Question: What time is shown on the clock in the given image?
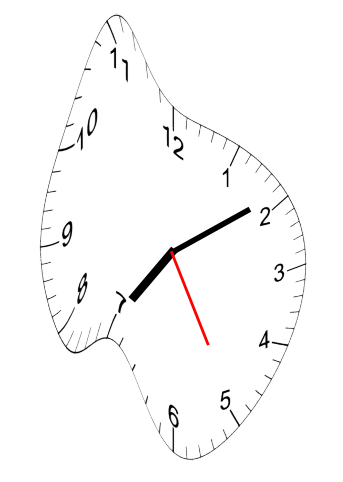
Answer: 07:09:25